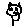
Label: cat